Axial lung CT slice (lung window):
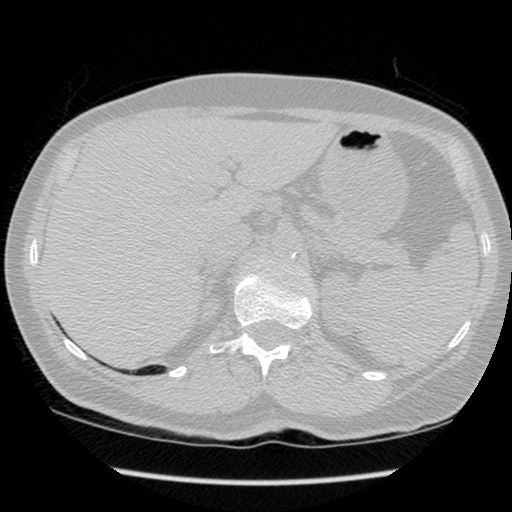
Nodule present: no